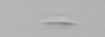
Label: Cylindrotheca_morphotype1